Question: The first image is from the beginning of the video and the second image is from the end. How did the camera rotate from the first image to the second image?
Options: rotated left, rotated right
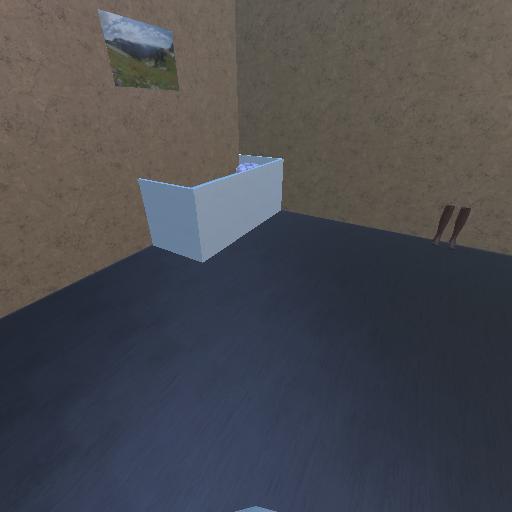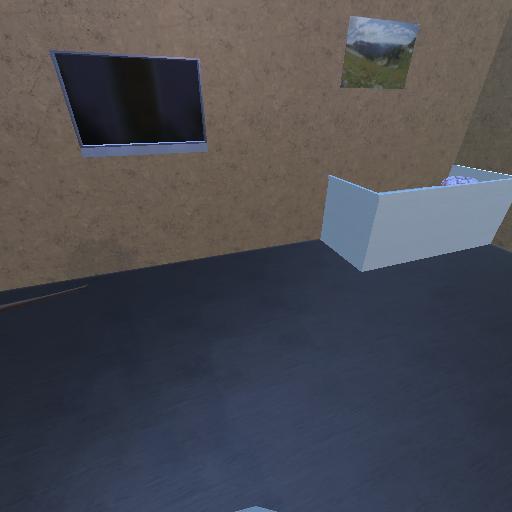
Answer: rotated left